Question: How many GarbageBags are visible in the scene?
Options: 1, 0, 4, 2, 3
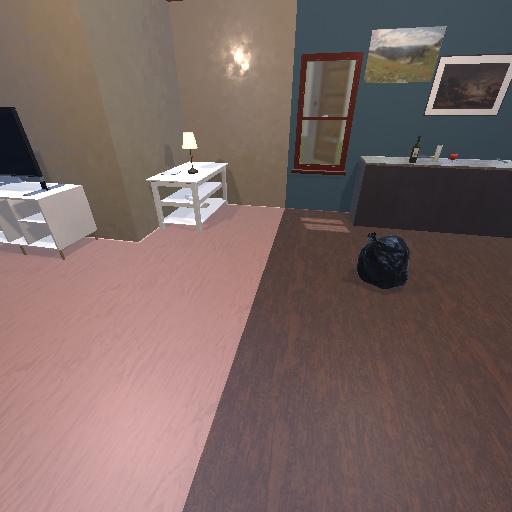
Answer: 1